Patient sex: F
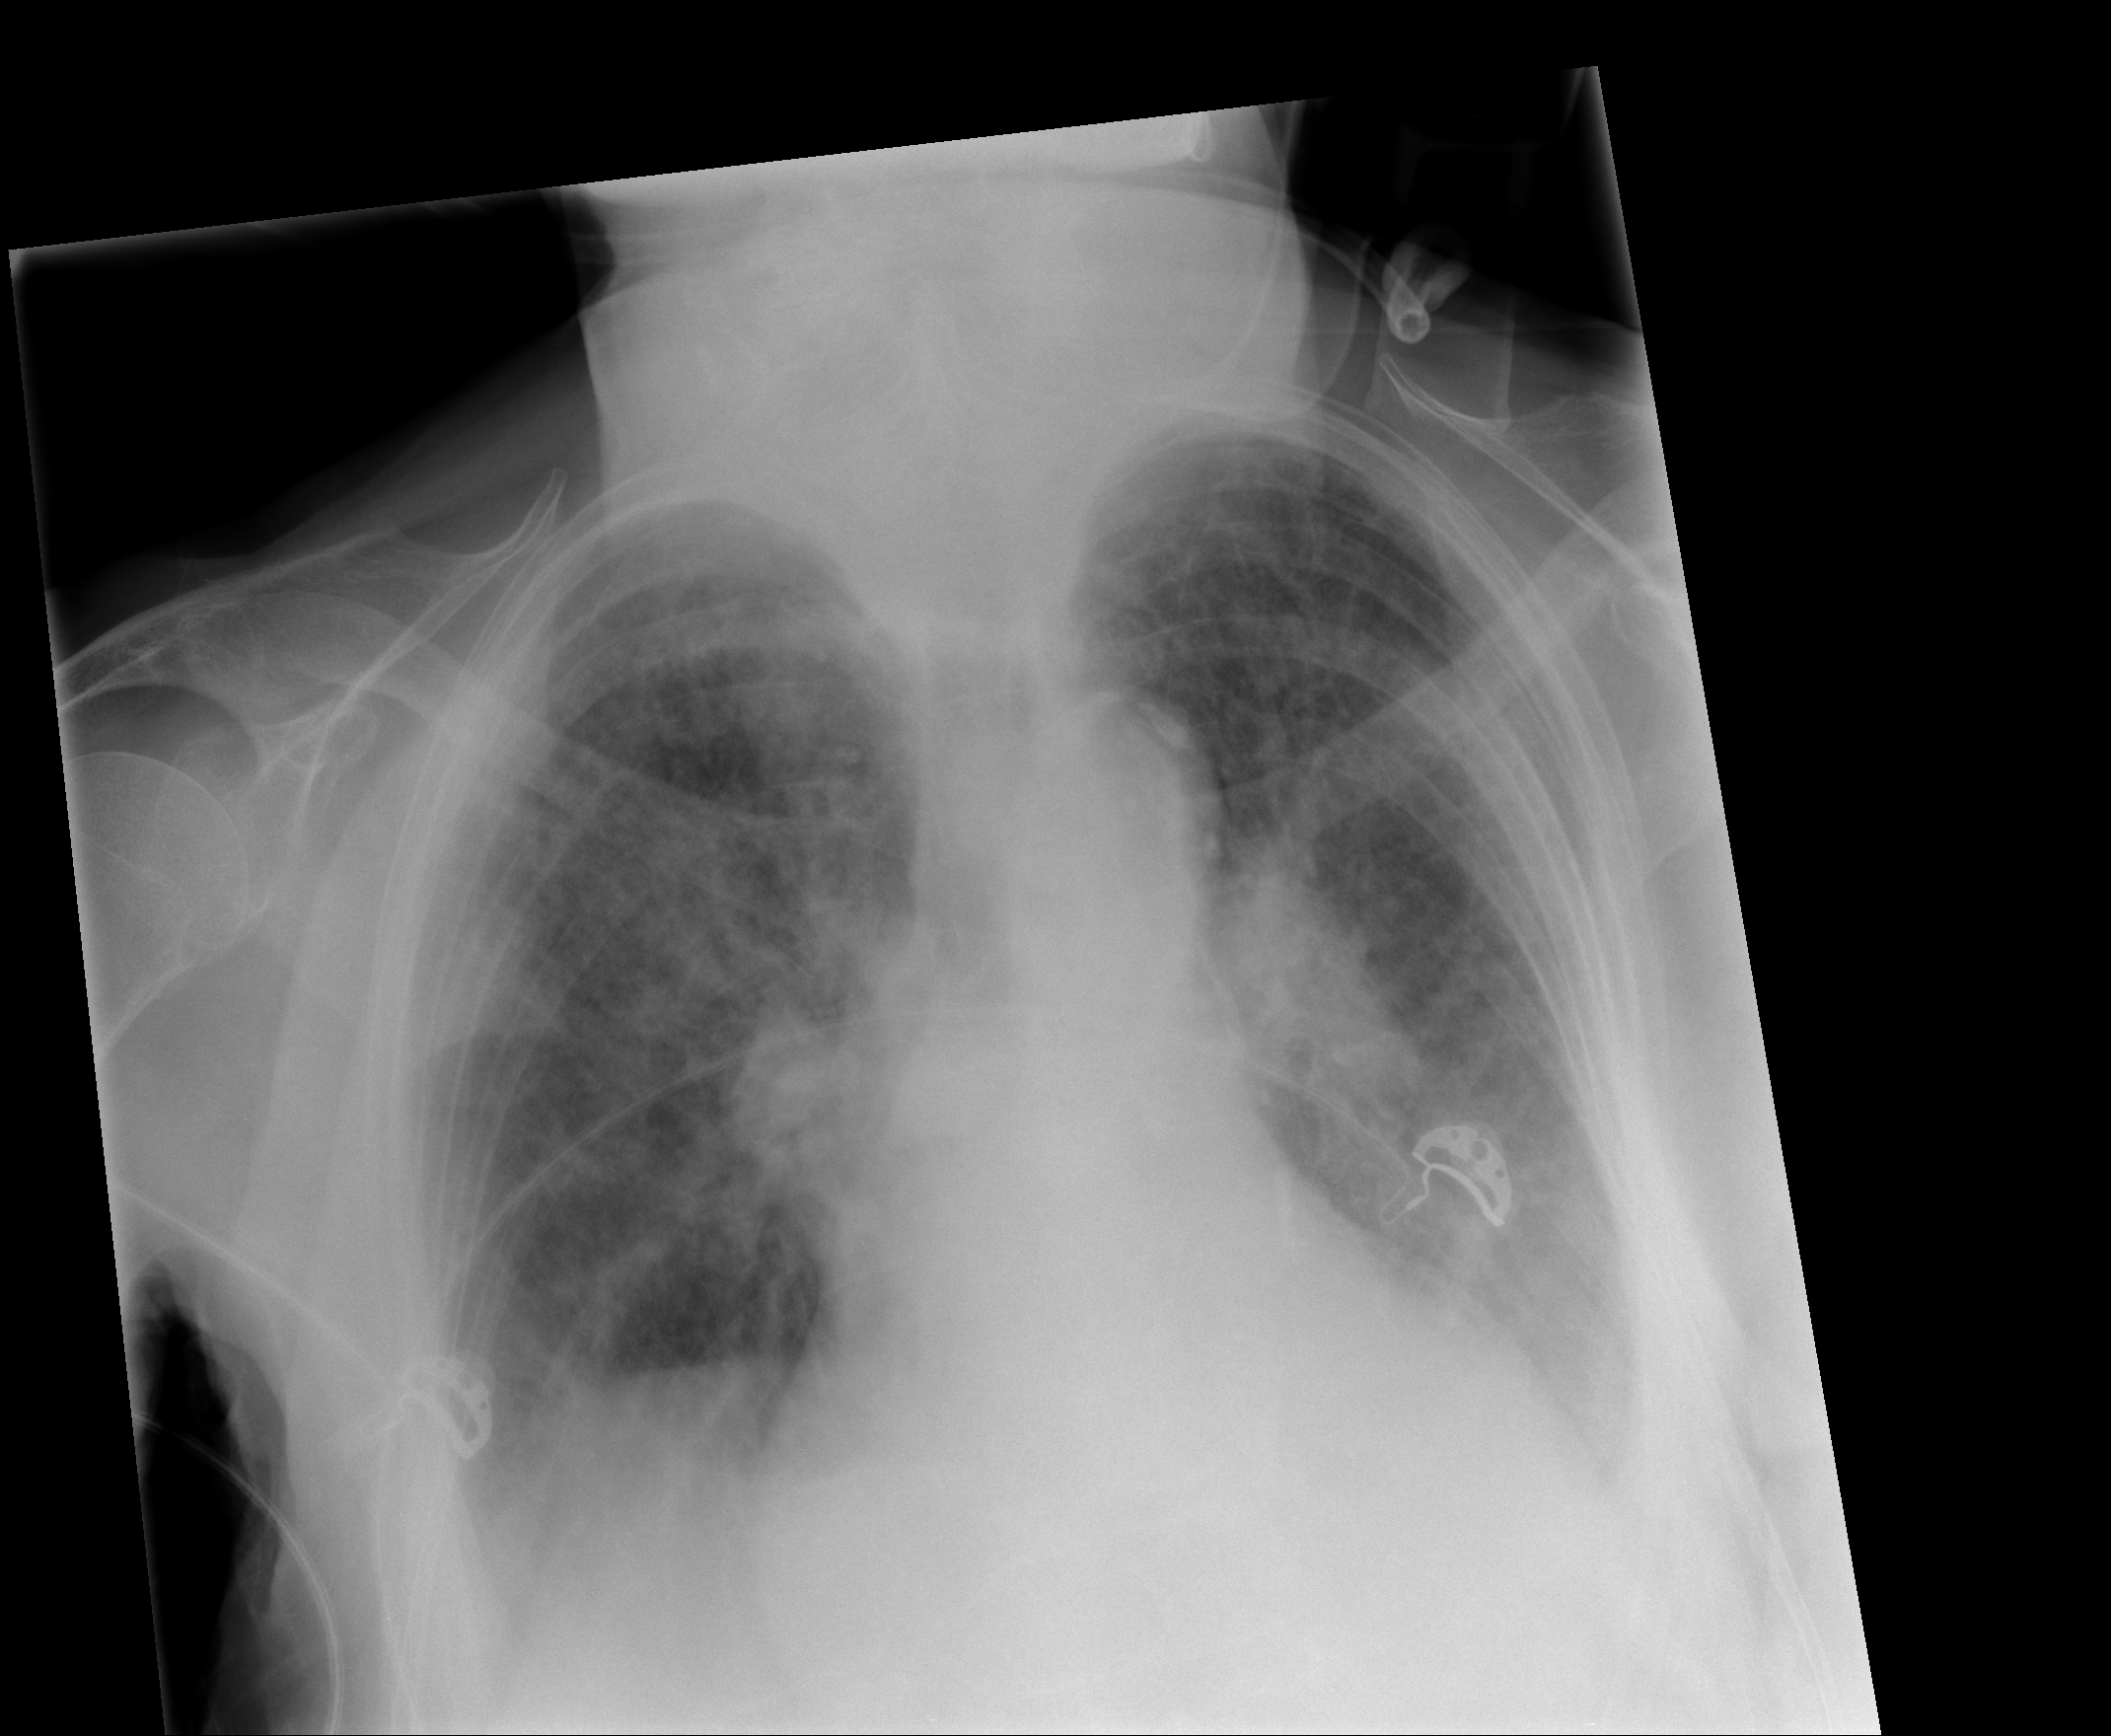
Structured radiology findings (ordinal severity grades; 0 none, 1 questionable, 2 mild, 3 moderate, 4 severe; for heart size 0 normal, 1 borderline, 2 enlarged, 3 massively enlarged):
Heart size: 1
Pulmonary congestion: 1
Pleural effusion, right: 2
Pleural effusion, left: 2
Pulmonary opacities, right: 3
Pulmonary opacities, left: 3
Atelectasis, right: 2
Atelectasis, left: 1